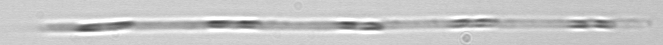
Label: Leptocylindrus